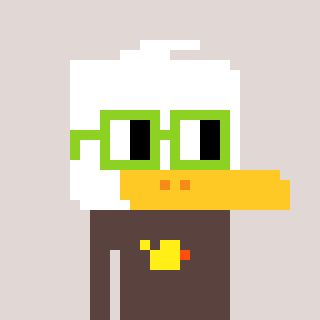
a pixel art character with square light green glasses, a duck-shaped head and a darkbrown-colored body on a warm background